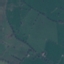
Label: Pasture